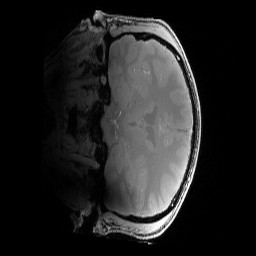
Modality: PDw
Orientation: coronal
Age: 27
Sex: male
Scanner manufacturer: siemens
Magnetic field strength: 6.98 T
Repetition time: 1.44 s
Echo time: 0.00252 s